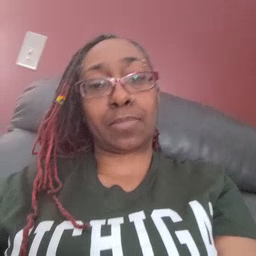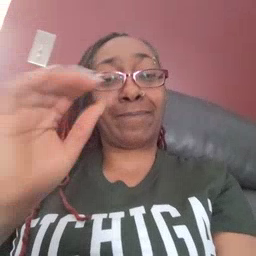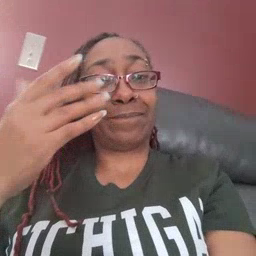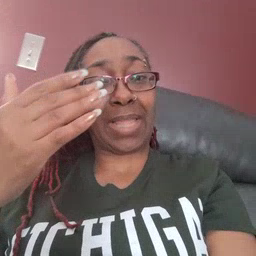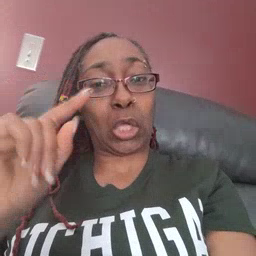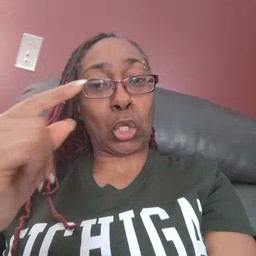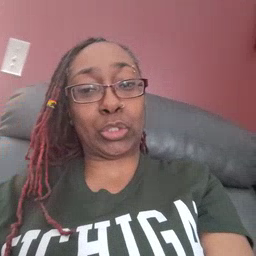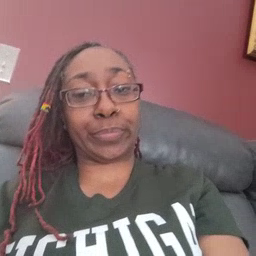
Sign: finger